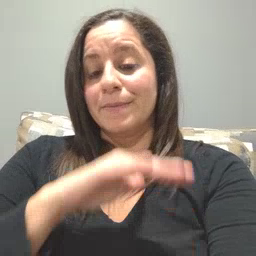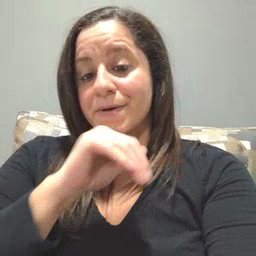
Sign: pig